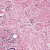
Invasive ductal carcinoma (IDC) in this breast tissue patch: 1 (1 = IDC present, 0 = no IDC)